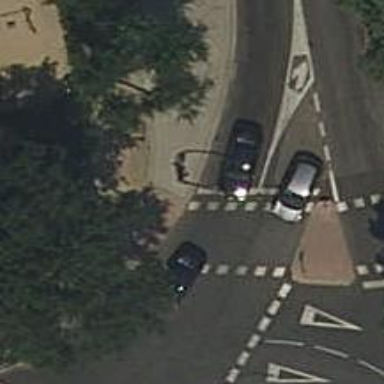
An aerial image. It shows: Marked crossing with zebra stripes on the road.